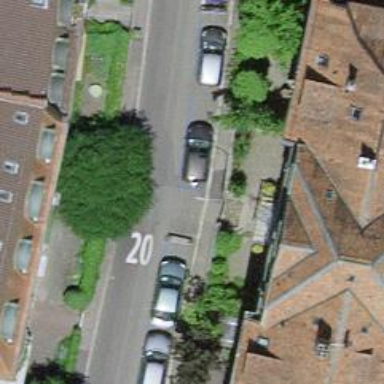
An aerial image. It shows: Residential road with asphalt surface and separate sidewalk.